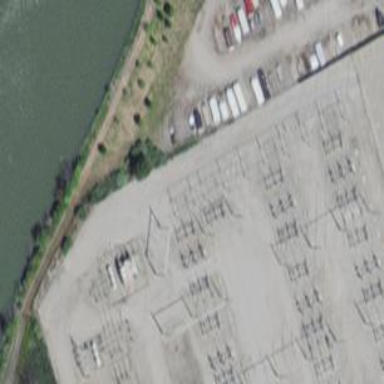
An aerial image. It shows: Switch for power supply.